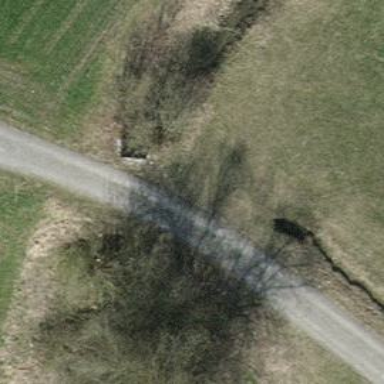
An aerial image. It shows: Gravel track road with bridge. The track is of grade3 tracktype.